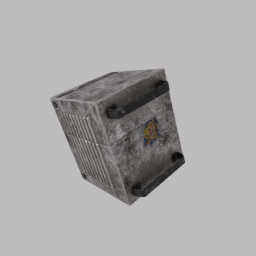
Label: electronics